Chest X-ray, AP view. Patient: 60 years old, sex M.
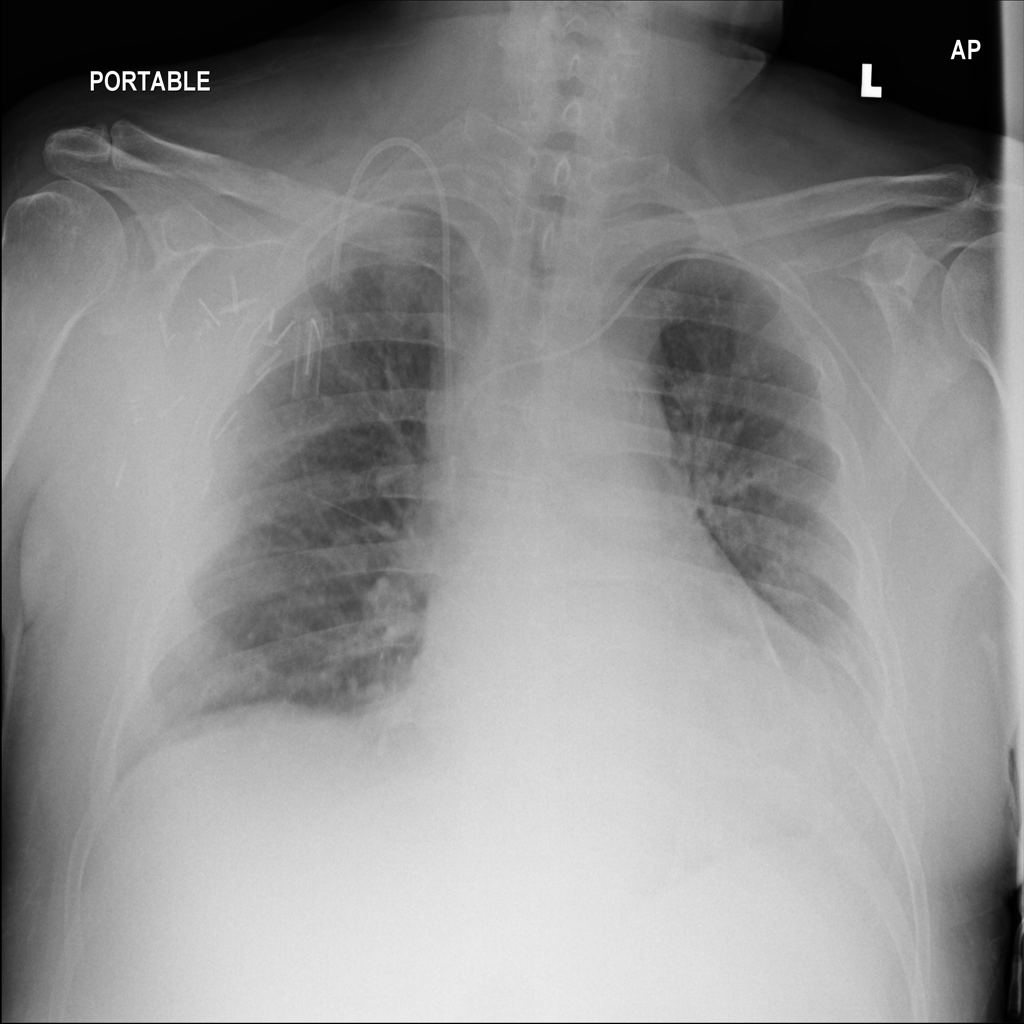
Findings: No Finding